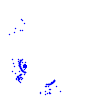
Particle: proton